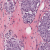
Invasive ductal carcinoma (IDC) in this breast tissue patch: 1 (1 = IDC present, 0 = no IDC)